Field crop: maize
Growth stage: 2
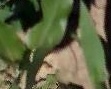
Species: maize